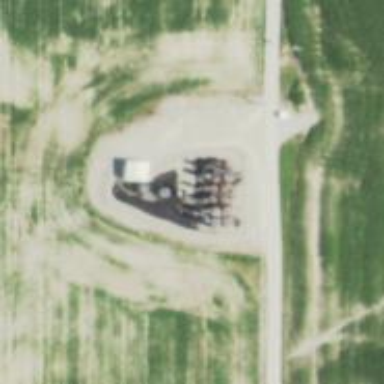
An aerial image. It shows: Storage tank that is man-made.